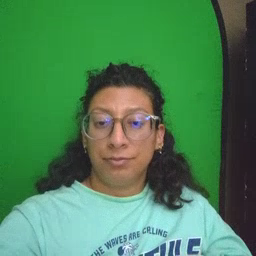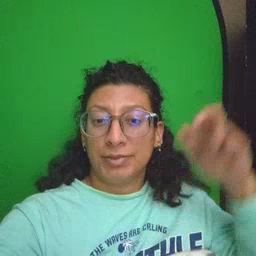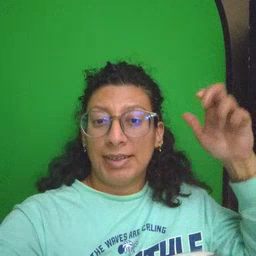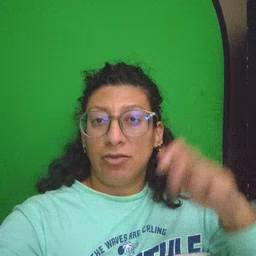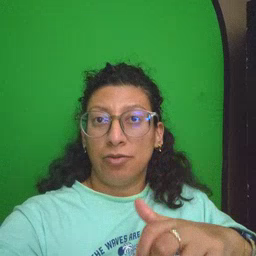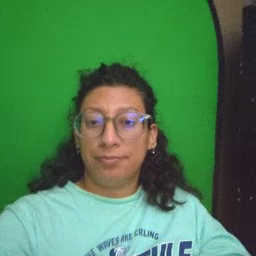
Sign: stairs